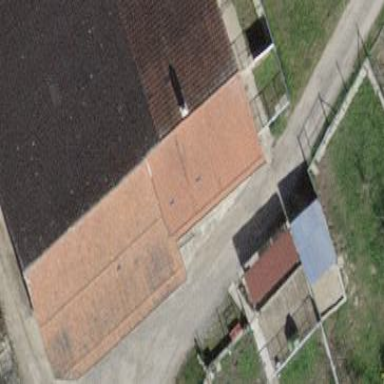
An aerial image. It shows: Farm building.